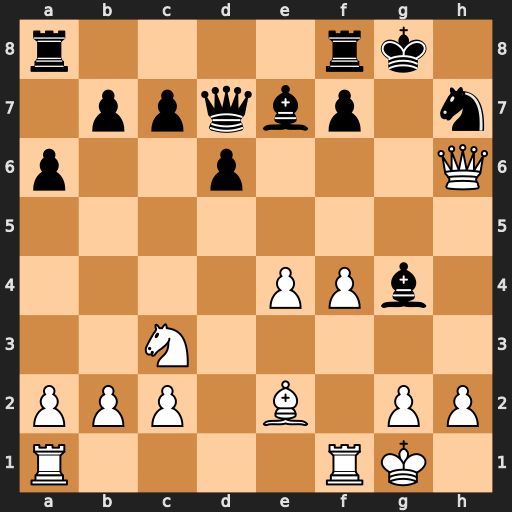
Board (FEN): r4rk1/1ppqbp1n/p2p3Q/8/4PPb1/2N5/PPP1B1PP/R4RK1
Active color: w
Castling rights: -
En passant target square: -
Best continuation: Bxg4 Qxg4 Rf3 Qg6 Rg3